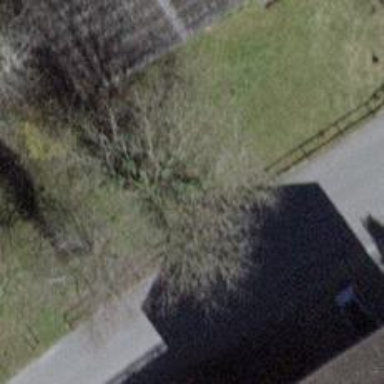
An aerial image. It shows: Single tag "natural: tree."